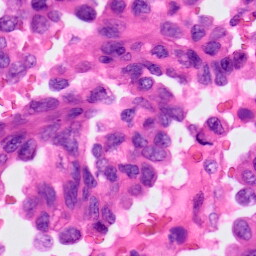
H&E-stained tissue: Lung